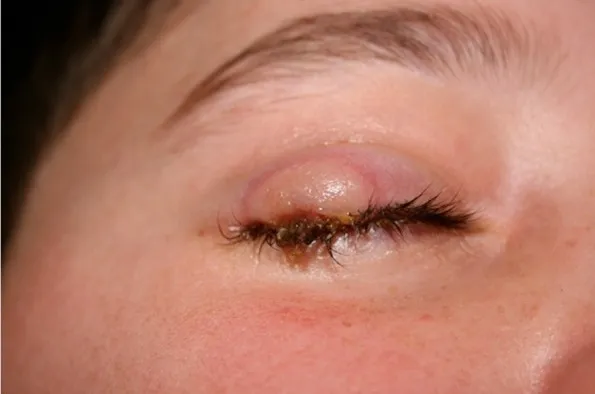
The natural history of a right eyelid necrotizing lesion - progression.
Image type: medical_photograph (skin_photograph)